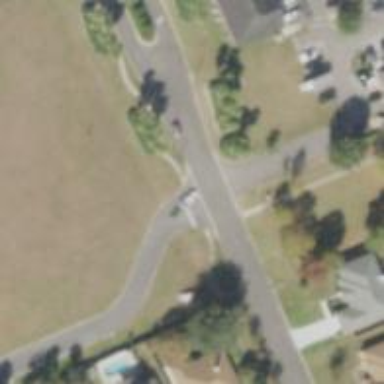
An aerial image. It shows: Footway along the road.